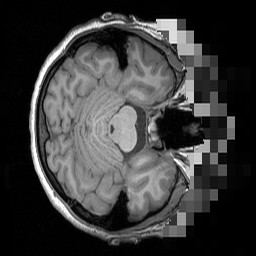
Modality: T1w
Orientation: axial
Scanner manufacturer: siemens
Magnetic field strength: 3 T
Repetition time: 1.5 s
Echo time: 0.00291 s